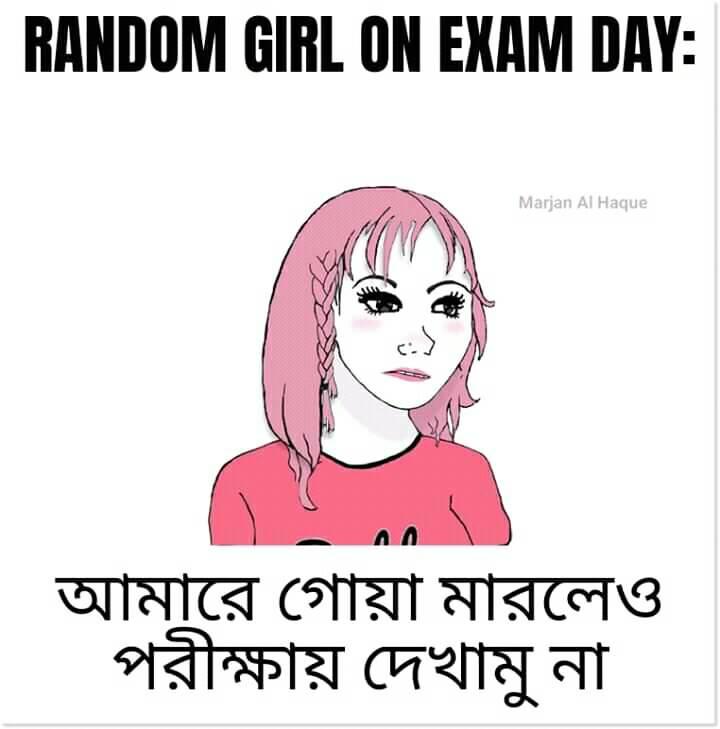
Caption: RANDOM GIRL ON EXAM DAY:- আমারে গোয়া মারলেও পরীক্ষায় দেখামু না
Label: hate